Question: I am getting a weird crash when running my app with VoiceOver enabled. The app has a sidebar interface (like Facebook). When tapping on one of the 'UITableViewCell's in the sidebar 'UITableView', I swap out the view controller (create a new one based on which cell was tapped and deallocate the old one).
While VoiceOver is enabled, I get a crash when I tap the cell. This crash does not occur every time (it is about once every two or three tries) and this is not the only thing that causes the crash (but in my testing it is the main thing that triggers it).
Keep in mind this crash happens then VoiceOver is enabled.
I usually get this line in the console when the crash occurs.
> *** -[UITableTextAccessibilityElement setAccessibilityLabel:]: message sent to deallocated instance 0x1fdaec10
but I have also seen
> -[__NSArrayM objectAtIndex:]: index 6 beyond bounds [0 .. 4]'
Note then I see the 'NSRangeException' with exception breakpoints enabled, it does not point me to a place in my code where the error occured.
So I enabled NSZombies and ran the app in Instruments. The object references was never touched by any of my code.

I also tried getting a crash log when running outside of the debugger, but unfortunatly Xcode was not able to symbolicate them.
> Last Exception Backtrace:0 CoreFoundation 0x2e3c3f46 __exceptionPreprocess + 1261 libobjc.A.dylib 0x387536aa objc_exception_throw + 342 CoreFoundation 0x2e2fa52e -[__NSArrayM objectAtIndex:] + 2263 APP-NAME 0x000e3726 0x46000 + <PHONE> UIKit 0x0250462e 0x24c6000 + <PHONE> UIAccessibility 0x35c029f8 -[NSObject(AXPrivCategory) accessibilityElementCount] + 166 UIAccessibility 0x35bfe66a _appendChildrenToArrayStartingAtIndexWithChildren + 3187 UIAccessibility 0x35bfe51e _appendChildrenToArrayStartingAtIndex + 868 UIAccessibility 0x35bfe460 _addAXElementsToArrayFromObject + 15809 UIAccessibility 0x35bfddfc _appendVendedAXElementsFromUIElements + 15610 UIAccessibility 0x35bfdbfe _createAXUIElementsFromUIElements + 12611 UIAccessibility 0x35bfc218 _copyParameterizedAttributeValueCallback
+ 15212 AXRuntime 0x3152395c _AXXMIGCopyParameterizedAttributeValue + 16813 AXRuntime 0x3152084e _XCopyParameterizedAttributeValue + 43814 AXRuntime 0x31528158 mshMIGPerform + 18415 CoreFoundation 0x2e38e9da + 3016 CoreFoundation 0x2e38e976 __CFRunLoopDoSource1 + 34217 CoreFoundation 0x2e38d14a __CFRunLoopRun + 139418 CoreFoundation 0x2e2f7c22 CFRunLoopRunSpecific + 51819 CoreFoundation 0x2e2f7a06 CFRunLoopRunInMode + 10220 GraphicsServices 0x32fd627e GSEventRunModal + 13421 UIKit 0x30b9b044 UIApplicationMain + 113222 APP-NAME 0x000509e2 0x46000 + <PHONE> libdyld.dylib 0x38c5bab2 tlv_initializer + 2
The crash occurs on iOS 6 and 7. I also tried removing every accessibility call from the entire app, but the app was still crashing.
I have been trying to figure this out all week and do not feel like I am getting any closer. Any ideas on where to proceed from here?
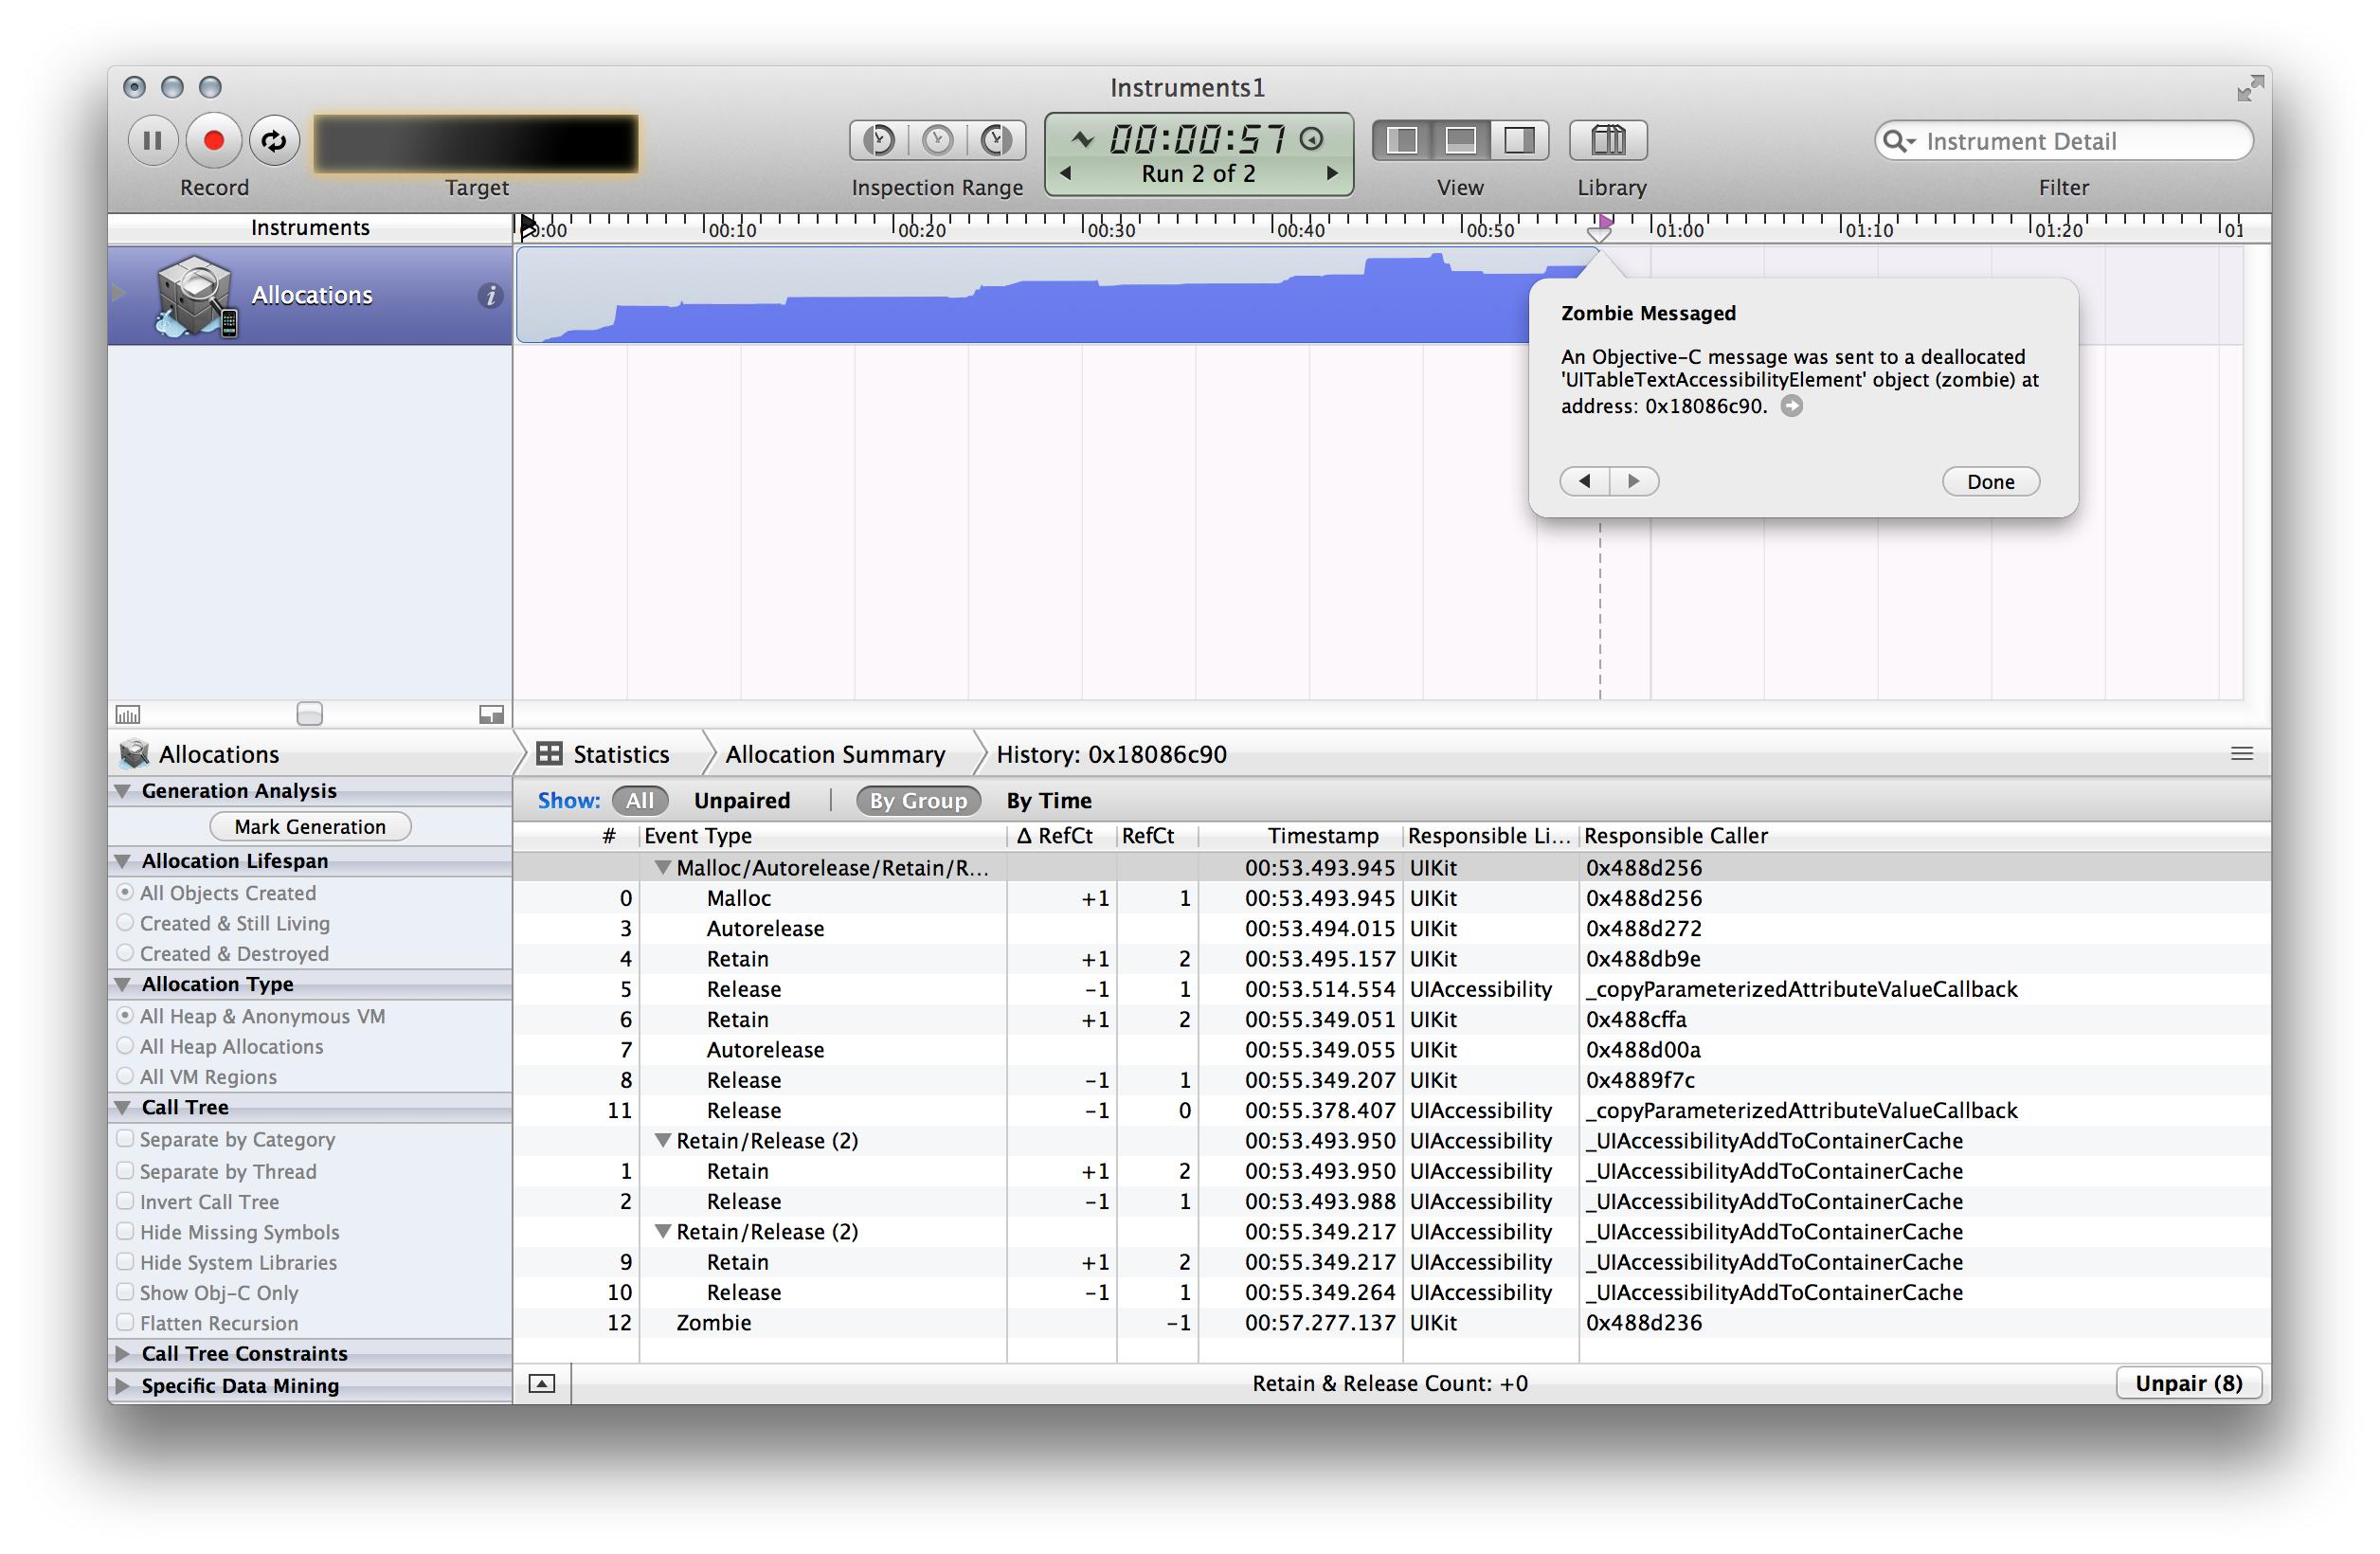
Answer: We were able to find the problem by debugging on iOS 6 instead of 7.
In iOS 6,
> AX ERROR: Could not find my mock parent, most likely I am stale.
was showing up in the console. That combined with the 'UITableViewCell' error mentioned about, we dug through all of the table code in the sidebar.
We found that we were using reusable 'UITableViewCells' as header views, and that was causing the zombie issue that we were seeing.
So bottom line, don't use 'UITableViewCells' as 'UITableView' header/footer view.